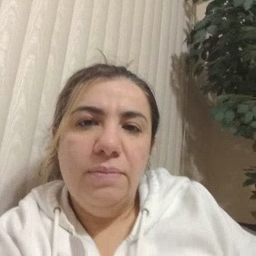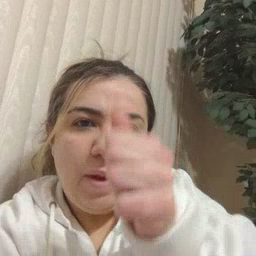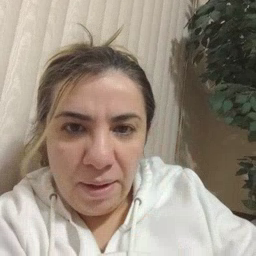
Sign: beside